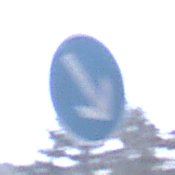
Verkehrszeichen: VorgeschriebeneVorbeifahrtRechts
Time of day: MorningAfternoon
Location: Outdoor (Nature)
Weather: Overcast
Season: Winter
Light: Natural